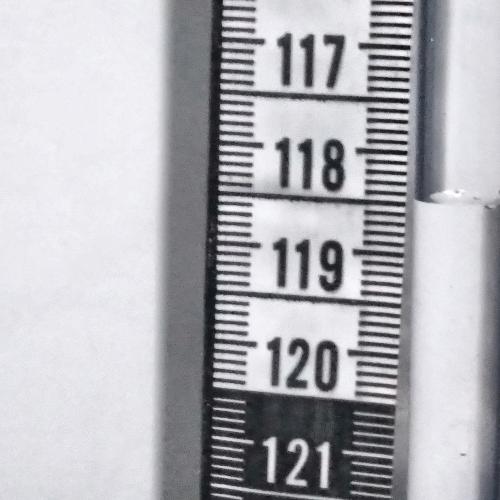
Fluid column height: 118.5 cm